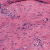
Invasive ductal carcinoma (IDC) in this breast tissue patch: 0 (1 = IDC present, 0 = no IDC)